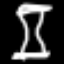
Label: hourglass